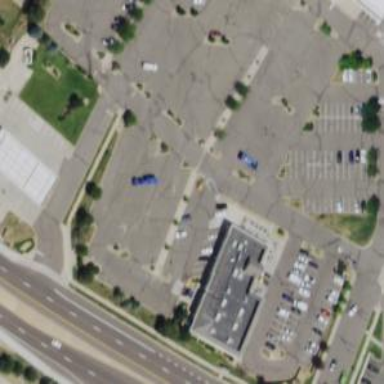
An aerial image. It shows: Parking space is available.